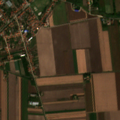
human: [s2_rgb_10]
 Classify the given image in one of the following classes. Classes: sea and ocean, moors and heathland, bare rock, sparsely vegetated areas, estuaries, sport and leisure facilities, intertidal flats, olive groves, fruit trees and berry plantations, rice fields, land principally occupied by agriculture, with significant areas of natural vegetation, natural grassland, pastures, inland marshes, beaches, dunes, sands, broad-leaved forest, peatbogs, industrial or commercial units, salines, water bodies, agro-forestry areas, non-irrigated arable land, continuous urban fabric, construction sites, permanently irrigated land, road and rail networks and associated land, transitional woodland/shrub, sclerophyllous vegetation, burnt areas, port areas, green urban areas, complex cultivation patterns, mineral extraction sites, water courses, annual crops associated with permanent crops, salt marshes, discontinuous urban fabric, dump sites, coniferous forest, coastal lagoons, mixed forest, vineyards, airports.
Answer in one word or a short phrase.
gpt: discontinuous urban fabric, non-irrigated arable land, land principally occupied by agriculture, with significant areas of natural vegetation